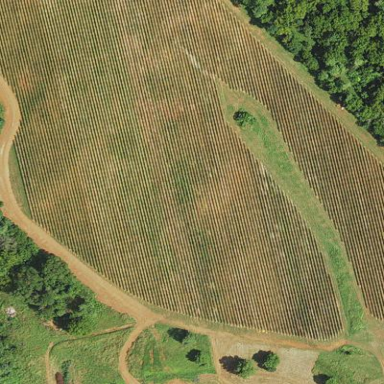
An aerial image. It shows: Farmland with grape crops.